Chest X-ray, AP view. Patient: 28 years old, sex M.
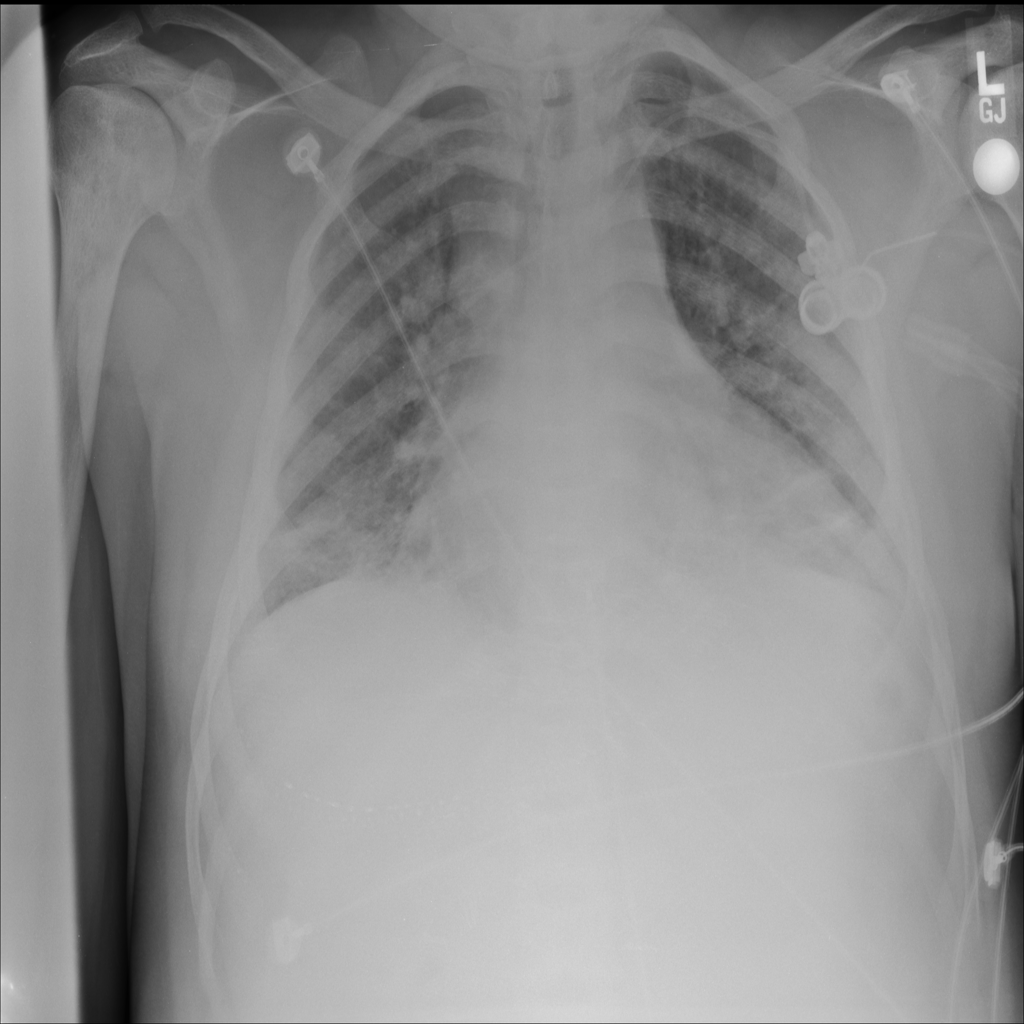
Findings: Cardiomegaly